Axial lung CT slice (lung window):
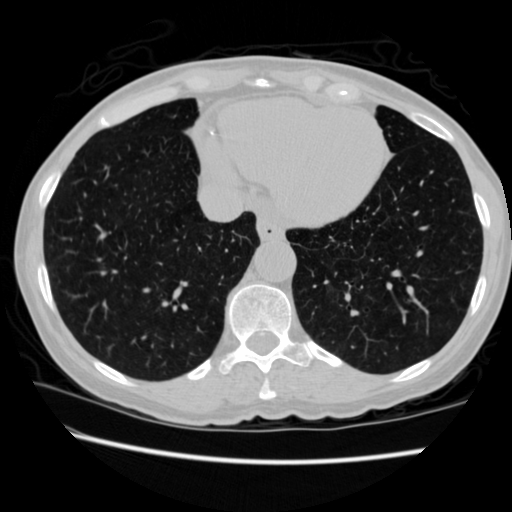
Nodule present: no